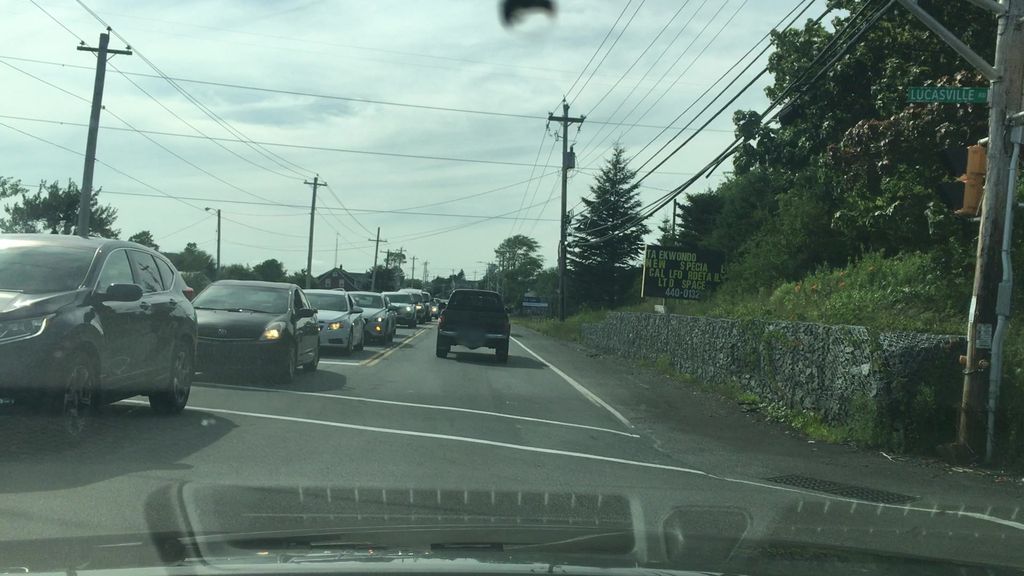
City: halifax